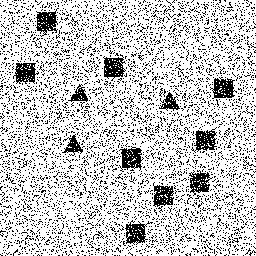
Squares: 9
Triangles: 3
Stars: 0
Total shapes: 12